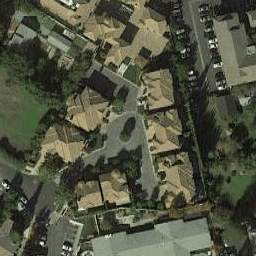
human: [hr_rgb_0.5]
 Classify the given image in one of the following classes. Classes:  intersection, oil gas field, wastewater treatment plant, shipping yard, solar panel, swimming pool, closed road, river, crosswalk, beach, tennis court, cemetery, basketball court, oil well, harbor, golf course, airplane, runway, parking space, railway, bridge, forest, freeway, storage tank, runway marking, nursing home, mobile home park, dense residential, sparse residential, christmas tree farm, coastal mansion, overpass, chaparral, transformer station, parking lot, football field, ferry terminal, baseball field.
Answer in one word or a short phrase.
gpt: nursing home